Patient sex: F
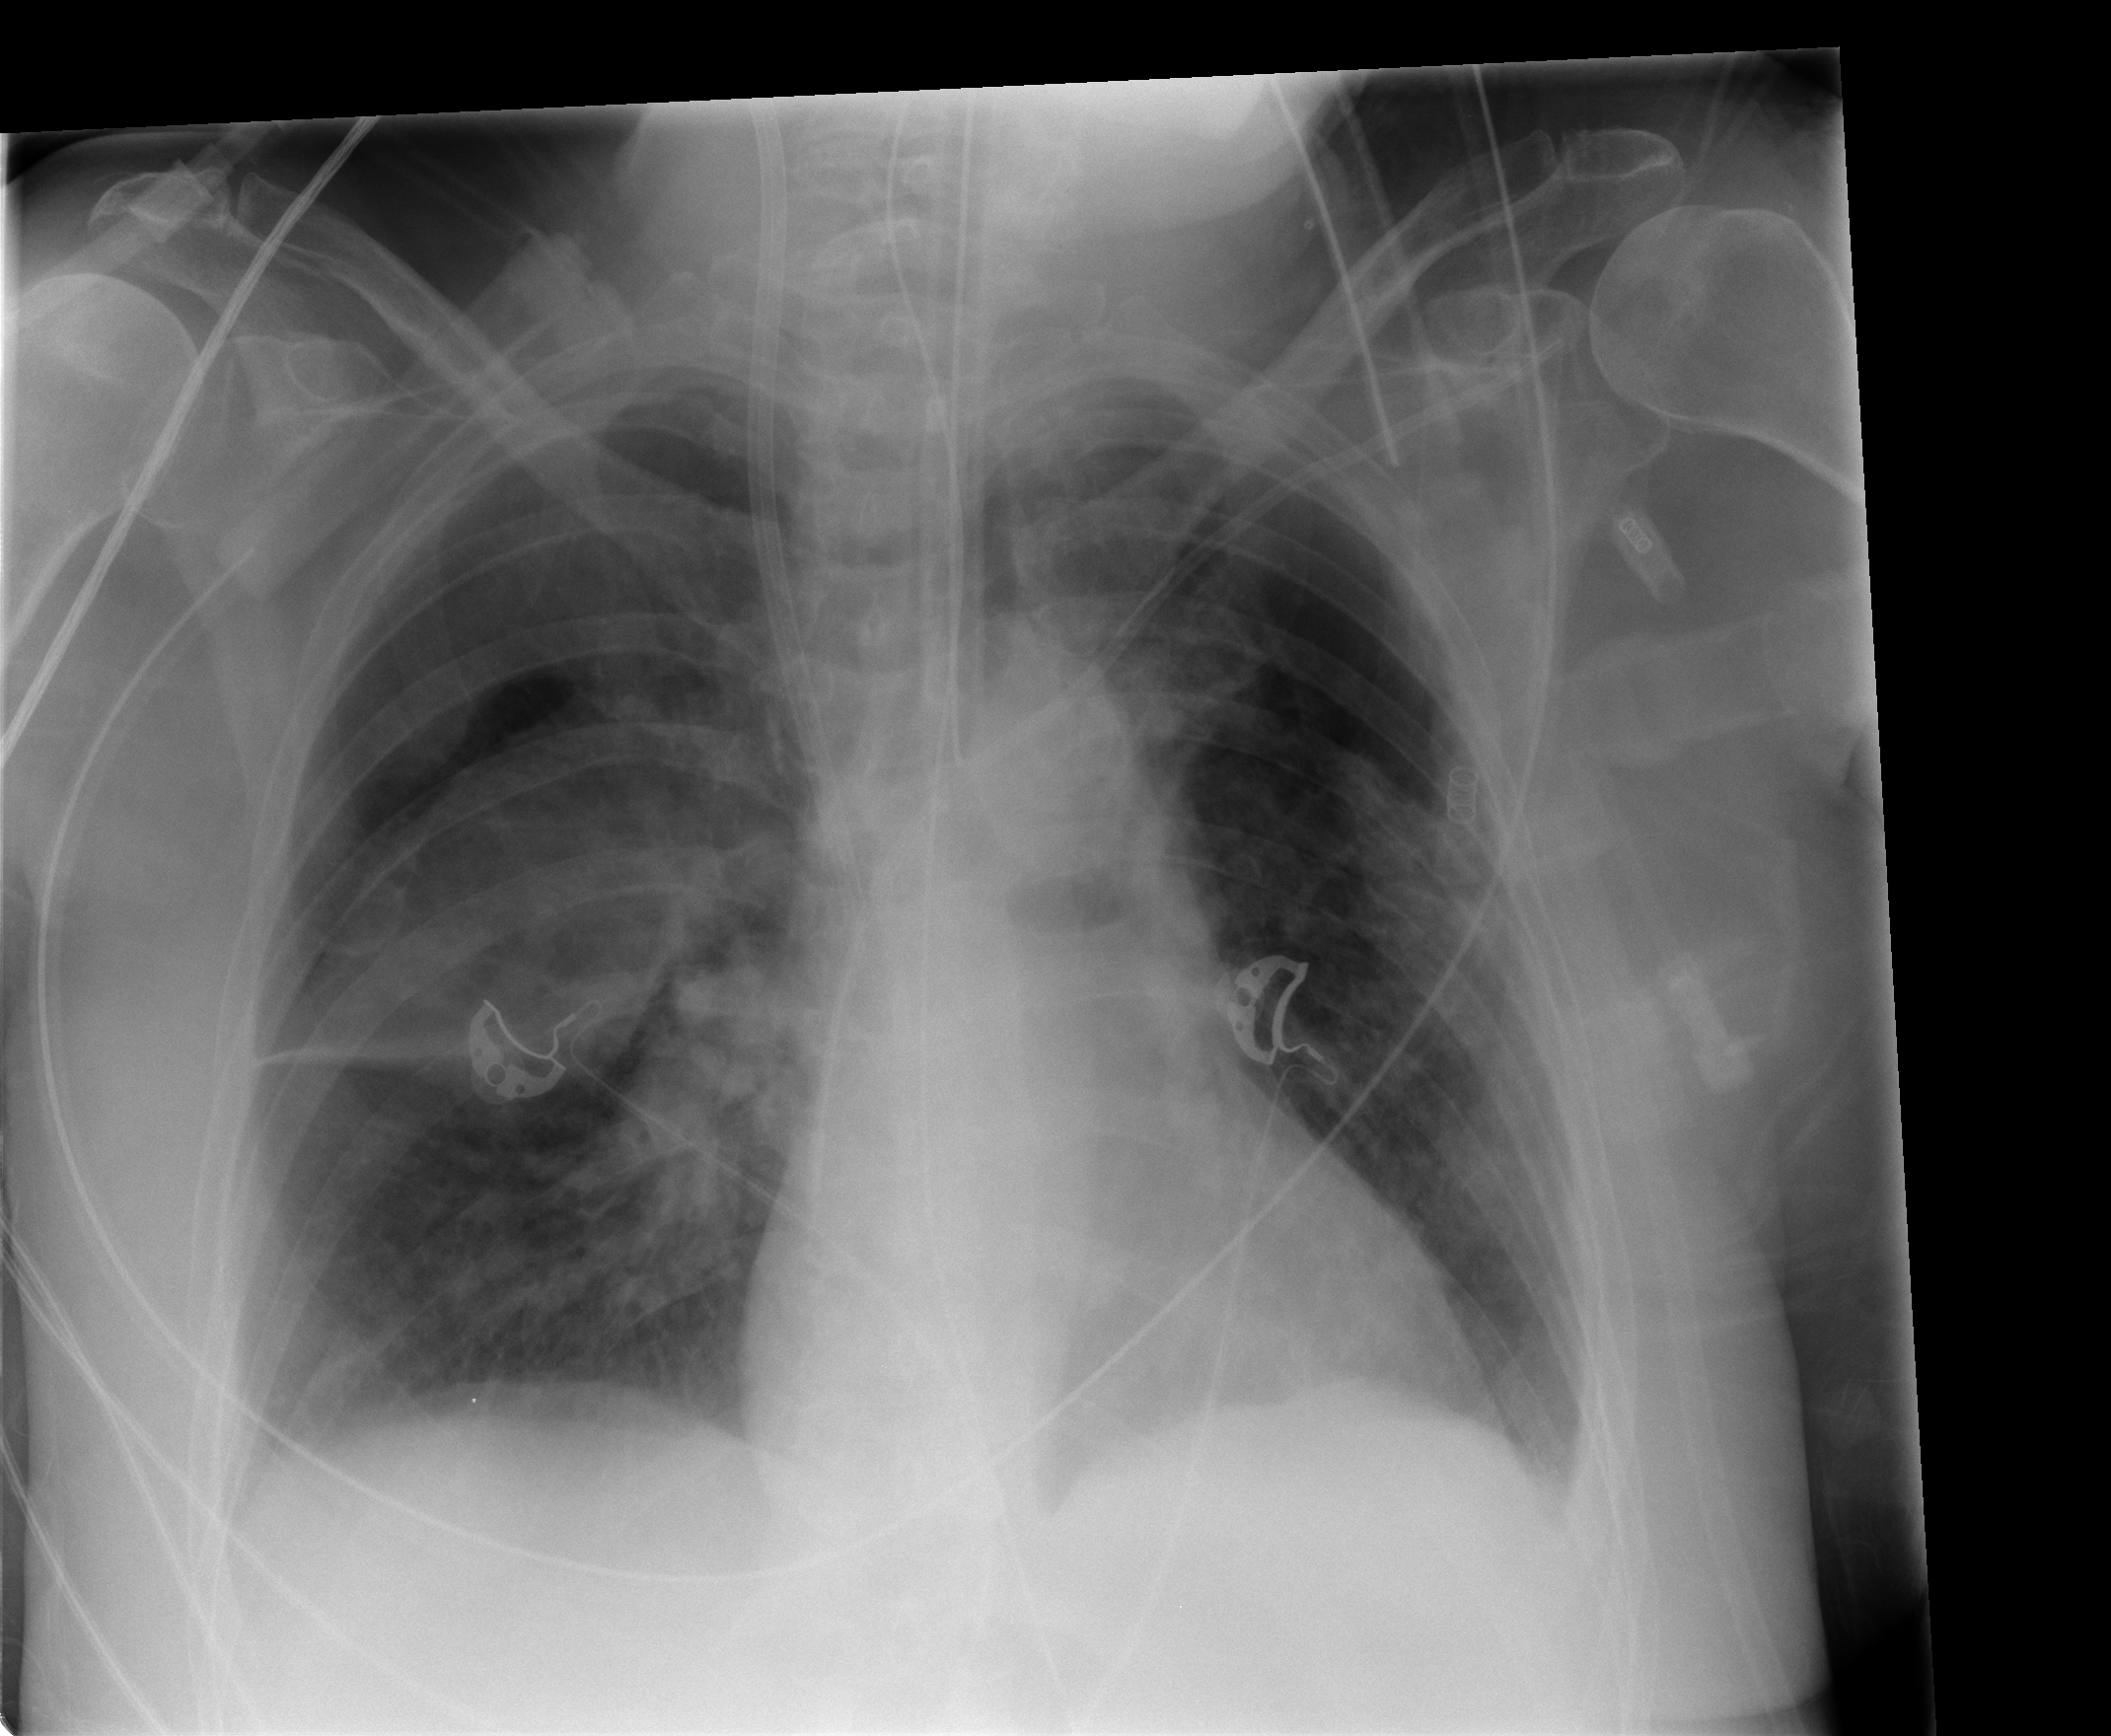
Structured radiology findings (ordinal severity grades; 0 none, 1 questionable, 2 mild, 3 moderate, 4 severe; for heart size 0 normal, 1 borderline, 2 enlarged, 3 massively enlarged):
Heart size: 0
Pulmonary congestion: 2
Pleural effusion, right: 2
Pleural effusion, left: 1
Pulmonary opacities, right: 0
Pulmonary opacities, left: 1
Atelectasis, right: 2
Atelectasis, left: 1